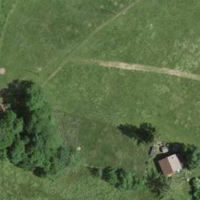
EUNIS habitat code: 25
Species observed at this site:
Caltha palustris